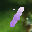
Label: 1